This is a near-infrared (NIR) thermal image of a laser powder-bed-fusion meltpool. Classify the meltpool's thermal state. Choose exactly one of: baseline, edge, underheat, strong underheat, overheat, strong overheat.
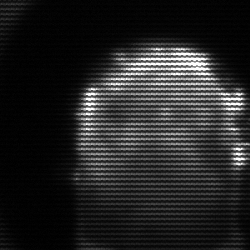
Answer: baseline